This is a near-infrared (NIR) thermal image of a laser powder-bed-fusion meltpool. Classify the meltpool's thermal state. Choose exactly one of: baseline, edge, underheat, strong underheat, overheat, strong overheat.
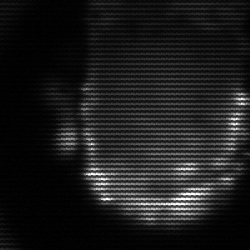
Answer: baseline